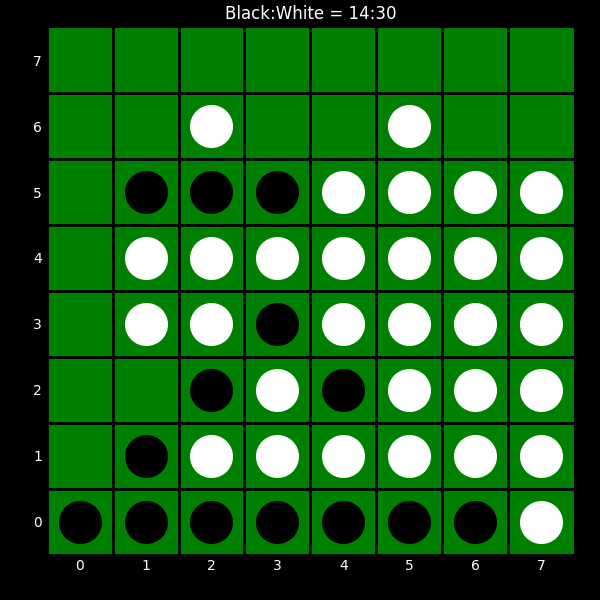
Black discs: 14
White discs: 30